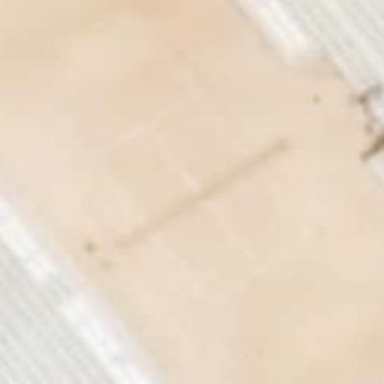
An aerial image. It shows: Tennis court in leisure pitch.